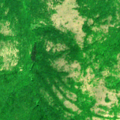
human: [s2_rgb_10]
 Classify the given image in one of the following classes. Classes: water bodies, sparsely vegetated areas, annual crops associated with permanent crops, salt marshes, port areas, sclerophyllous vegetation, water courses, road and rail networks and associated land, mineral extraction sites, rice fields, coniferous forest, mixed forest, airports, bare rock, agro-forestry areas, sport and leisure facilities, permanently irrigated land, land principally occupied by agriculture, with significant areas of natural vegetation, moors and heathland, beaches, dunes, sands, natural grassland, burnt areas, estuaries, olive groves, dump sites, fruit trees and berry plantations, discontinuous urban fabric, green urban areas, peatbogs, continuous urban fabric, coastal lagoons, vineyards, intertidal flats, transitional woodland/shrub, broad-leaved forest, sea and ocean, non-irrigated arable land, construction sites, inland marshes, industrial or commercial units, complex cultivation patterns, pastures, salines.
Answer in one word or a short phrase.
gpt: broad-leaved forest, natural grassland, transitional woodland/shrub